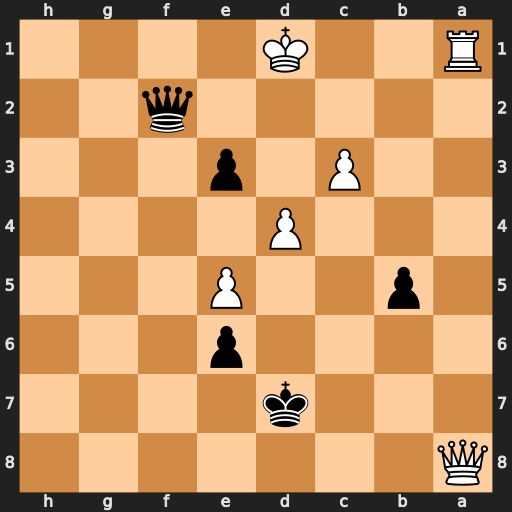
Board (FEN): Q7/3k4/4p3/1p2P3/3P4/2P1p3/5q2/R2K4
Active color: b
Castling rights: -
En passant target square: -
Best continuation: Qd2#